Interaction volume radius: 10 \u00c5
Interaction volume height: 30 \u00c5
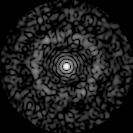
Disorder parameter: 0.8222